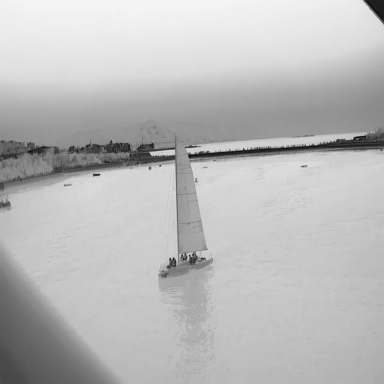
There are three bulk_carriers in the infrared image.